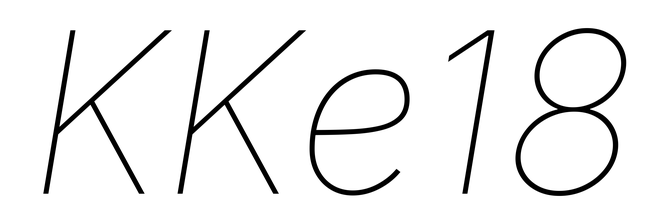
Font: Inter-Italic_Thin_Italic